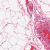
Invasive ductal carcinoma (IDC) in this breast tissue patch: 0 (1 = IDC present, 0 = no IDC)